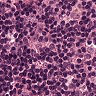
Metastatic tissue present: no